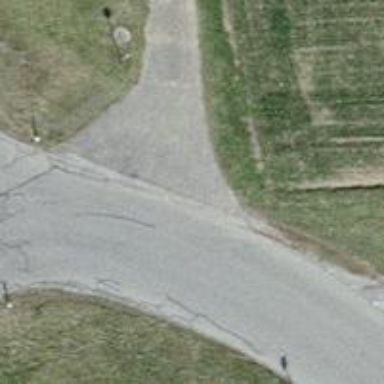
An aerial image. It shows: Tertiary road with asphalt surface.